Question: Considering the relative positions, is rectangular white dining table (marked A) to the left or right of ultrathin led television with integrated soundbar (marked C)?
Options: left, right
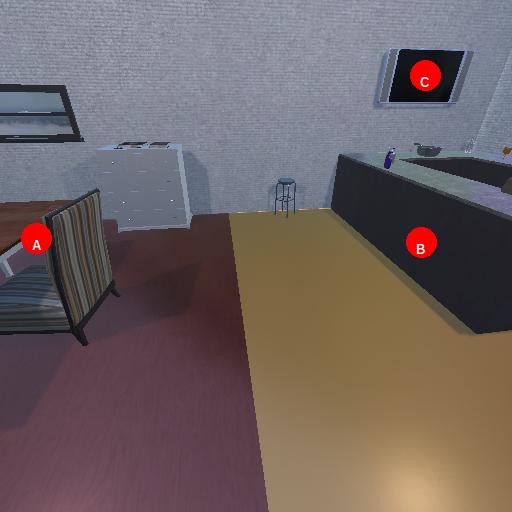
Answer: left